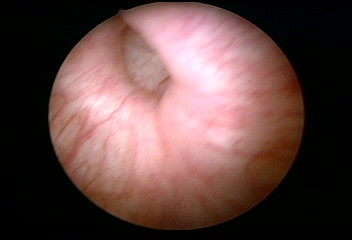
Modality: WLC
Class: Normal mucosa
Bladder cancer association: No